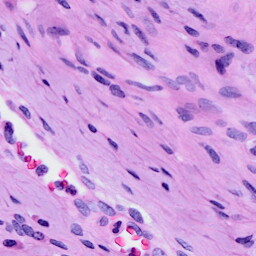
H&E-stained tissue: Cervix